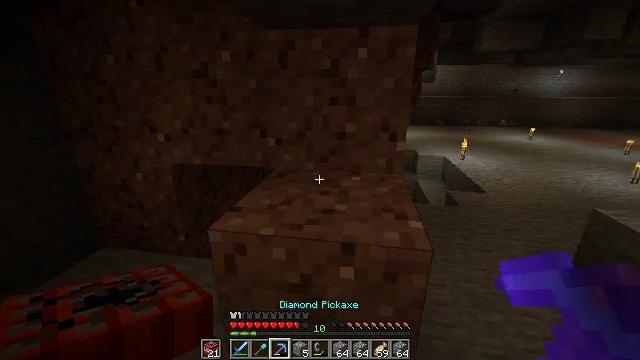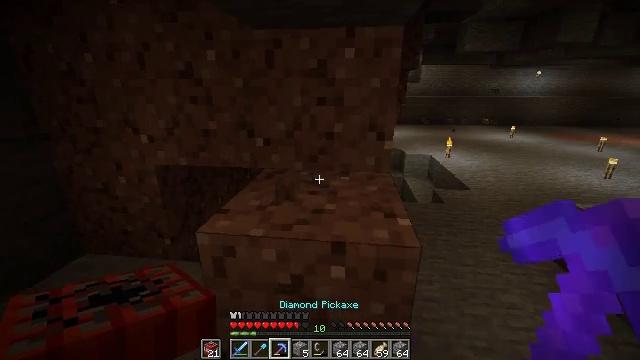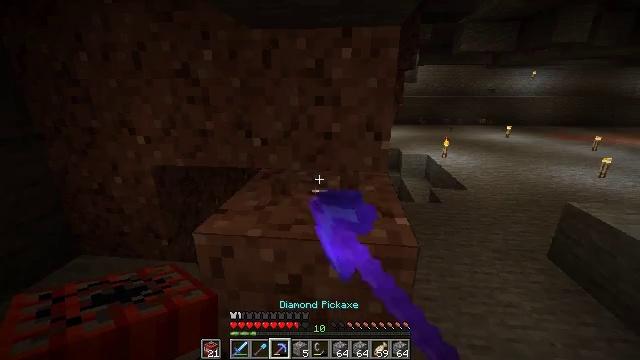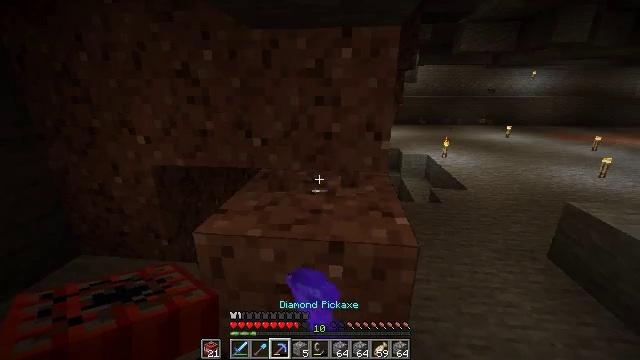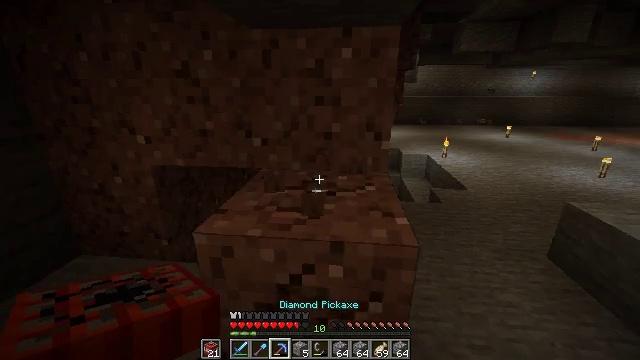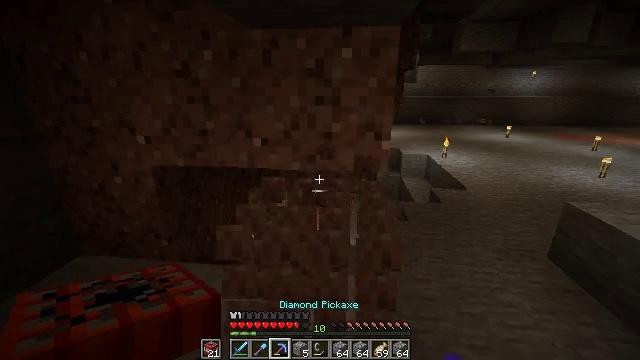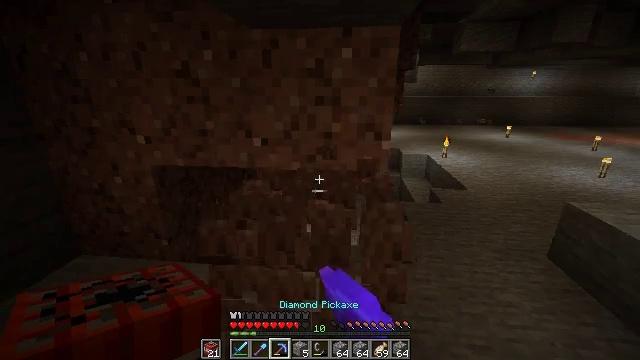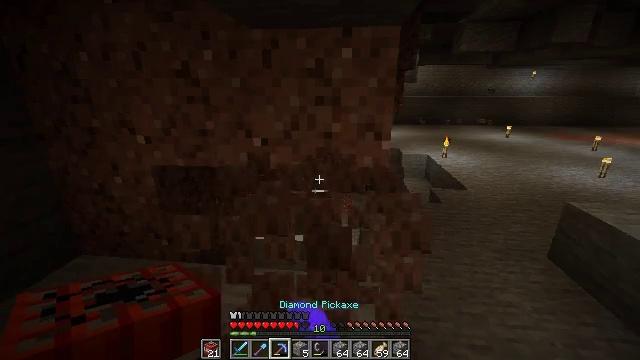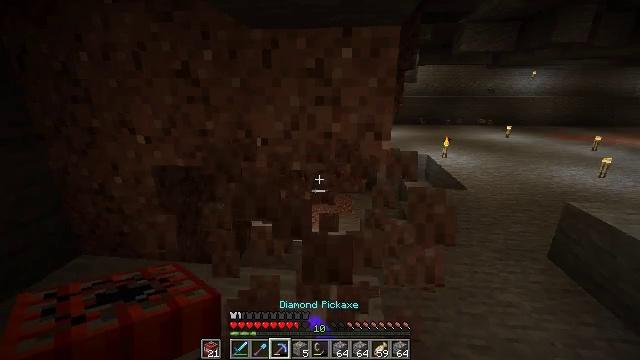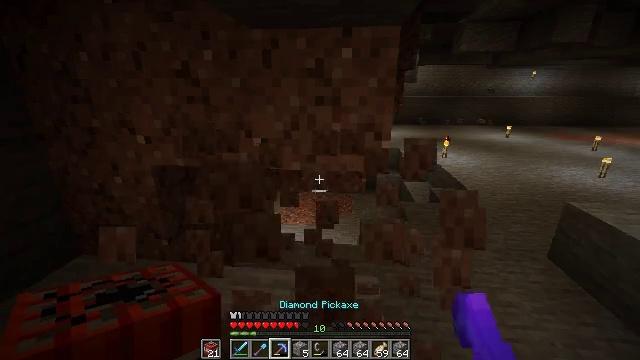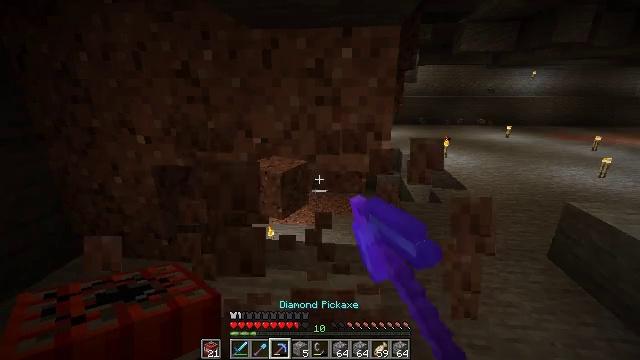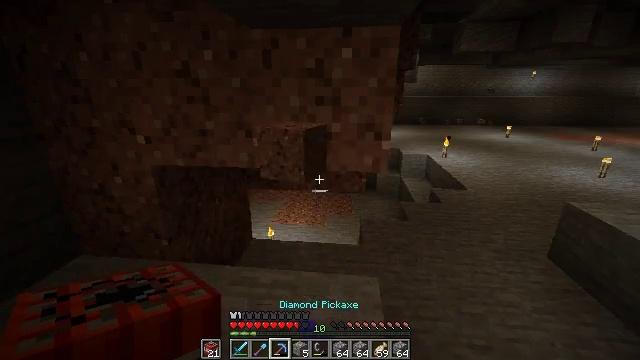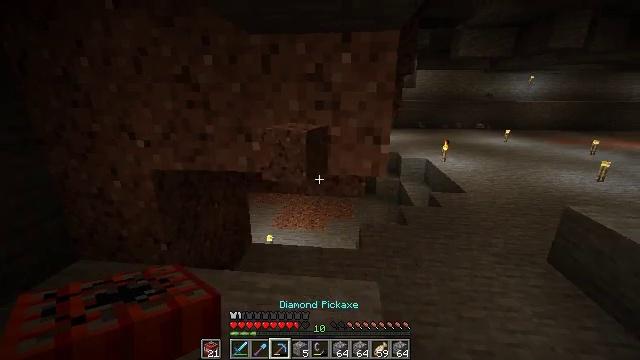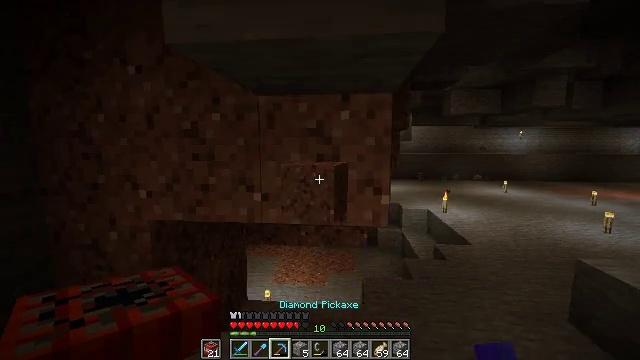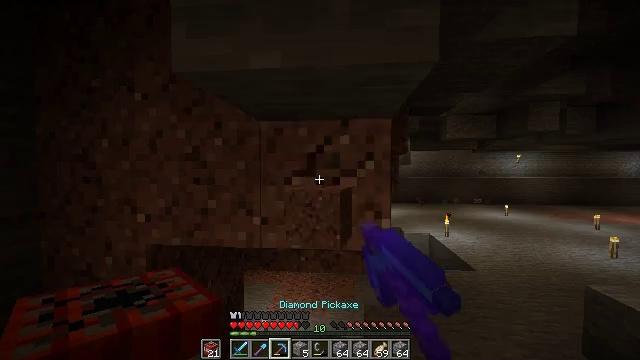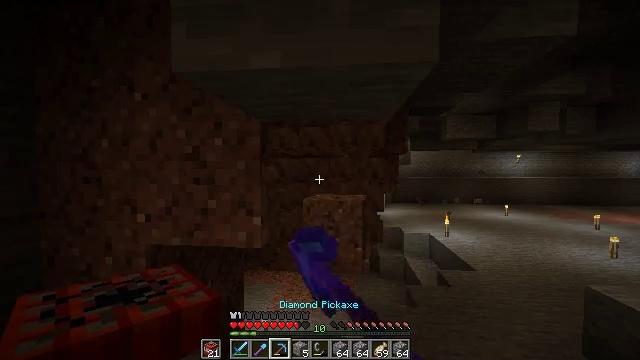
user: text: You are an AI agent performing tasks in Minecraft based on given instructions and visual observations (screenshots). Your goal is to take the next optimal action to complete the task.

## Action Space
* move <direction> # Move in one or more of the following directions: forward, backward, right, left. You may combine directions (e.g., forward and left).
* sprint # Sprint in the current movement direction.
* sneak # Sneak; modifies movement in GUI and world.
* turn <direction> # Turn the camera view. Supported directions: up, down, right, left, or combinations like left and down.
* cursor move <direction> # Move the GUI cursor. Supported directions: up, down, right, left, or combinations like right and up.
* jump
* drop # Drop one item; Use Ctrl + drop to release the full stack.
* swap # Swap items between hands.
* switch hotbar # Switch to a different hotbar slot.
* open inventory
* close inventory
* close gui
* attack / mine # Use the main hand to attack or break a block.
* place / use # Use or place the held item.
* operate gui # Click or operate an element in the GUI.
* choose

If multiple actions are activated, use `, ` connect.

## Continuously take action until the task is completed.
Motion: motion action
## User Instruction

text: Collect granite for building materials.
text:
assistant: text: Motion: turn right, attack / mine
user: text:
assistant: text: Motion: attack / mine
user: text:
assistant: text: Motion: attack / mine
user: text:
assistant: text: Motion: attack / mine
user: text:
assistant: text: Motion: attack / mine
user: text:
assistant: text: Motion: attack / mine
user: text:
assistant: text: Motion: attack / mine
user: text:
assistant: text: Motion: attack / mine
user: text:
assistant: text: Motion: attack / mine
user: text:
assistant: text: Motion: attack / mine
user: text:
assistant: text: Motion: attack / mine
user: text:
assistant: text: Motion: attack / mine
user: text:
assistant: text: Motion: turn up, attack / mine
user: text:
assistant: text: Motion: turn up, attack / mine
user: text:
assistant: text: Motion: attack / mine
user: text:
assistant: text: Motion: attack / mine
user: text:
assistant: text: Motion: attack / mine
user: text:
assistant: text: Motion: attack / mine
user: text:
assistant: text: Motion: attack / mine
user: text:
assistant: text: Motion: move forward and move left, attack / mine
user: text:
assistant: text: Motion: move forward and move left, attack / mine
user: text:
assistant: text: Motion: move forward, attack / mine
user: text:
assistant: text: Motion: attack / mine
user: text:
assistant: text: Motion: attack / mine
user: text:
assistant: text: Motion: no_op
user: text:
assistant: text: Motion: no_op
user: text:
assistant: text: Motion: no_op
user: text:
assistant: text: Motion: no_op
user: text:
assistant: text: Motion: turn left
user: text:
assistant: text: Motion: turn left and up